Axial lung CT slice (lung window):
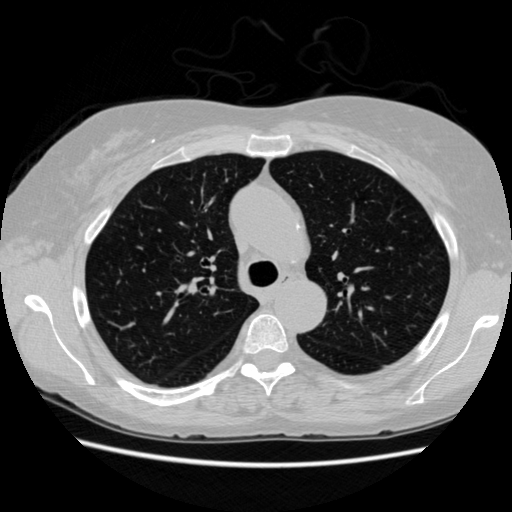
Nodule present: no